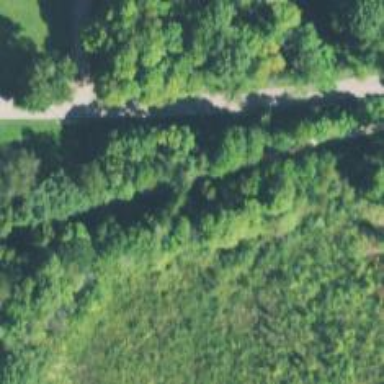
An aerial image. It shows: Abandoned railway path.